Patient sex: M
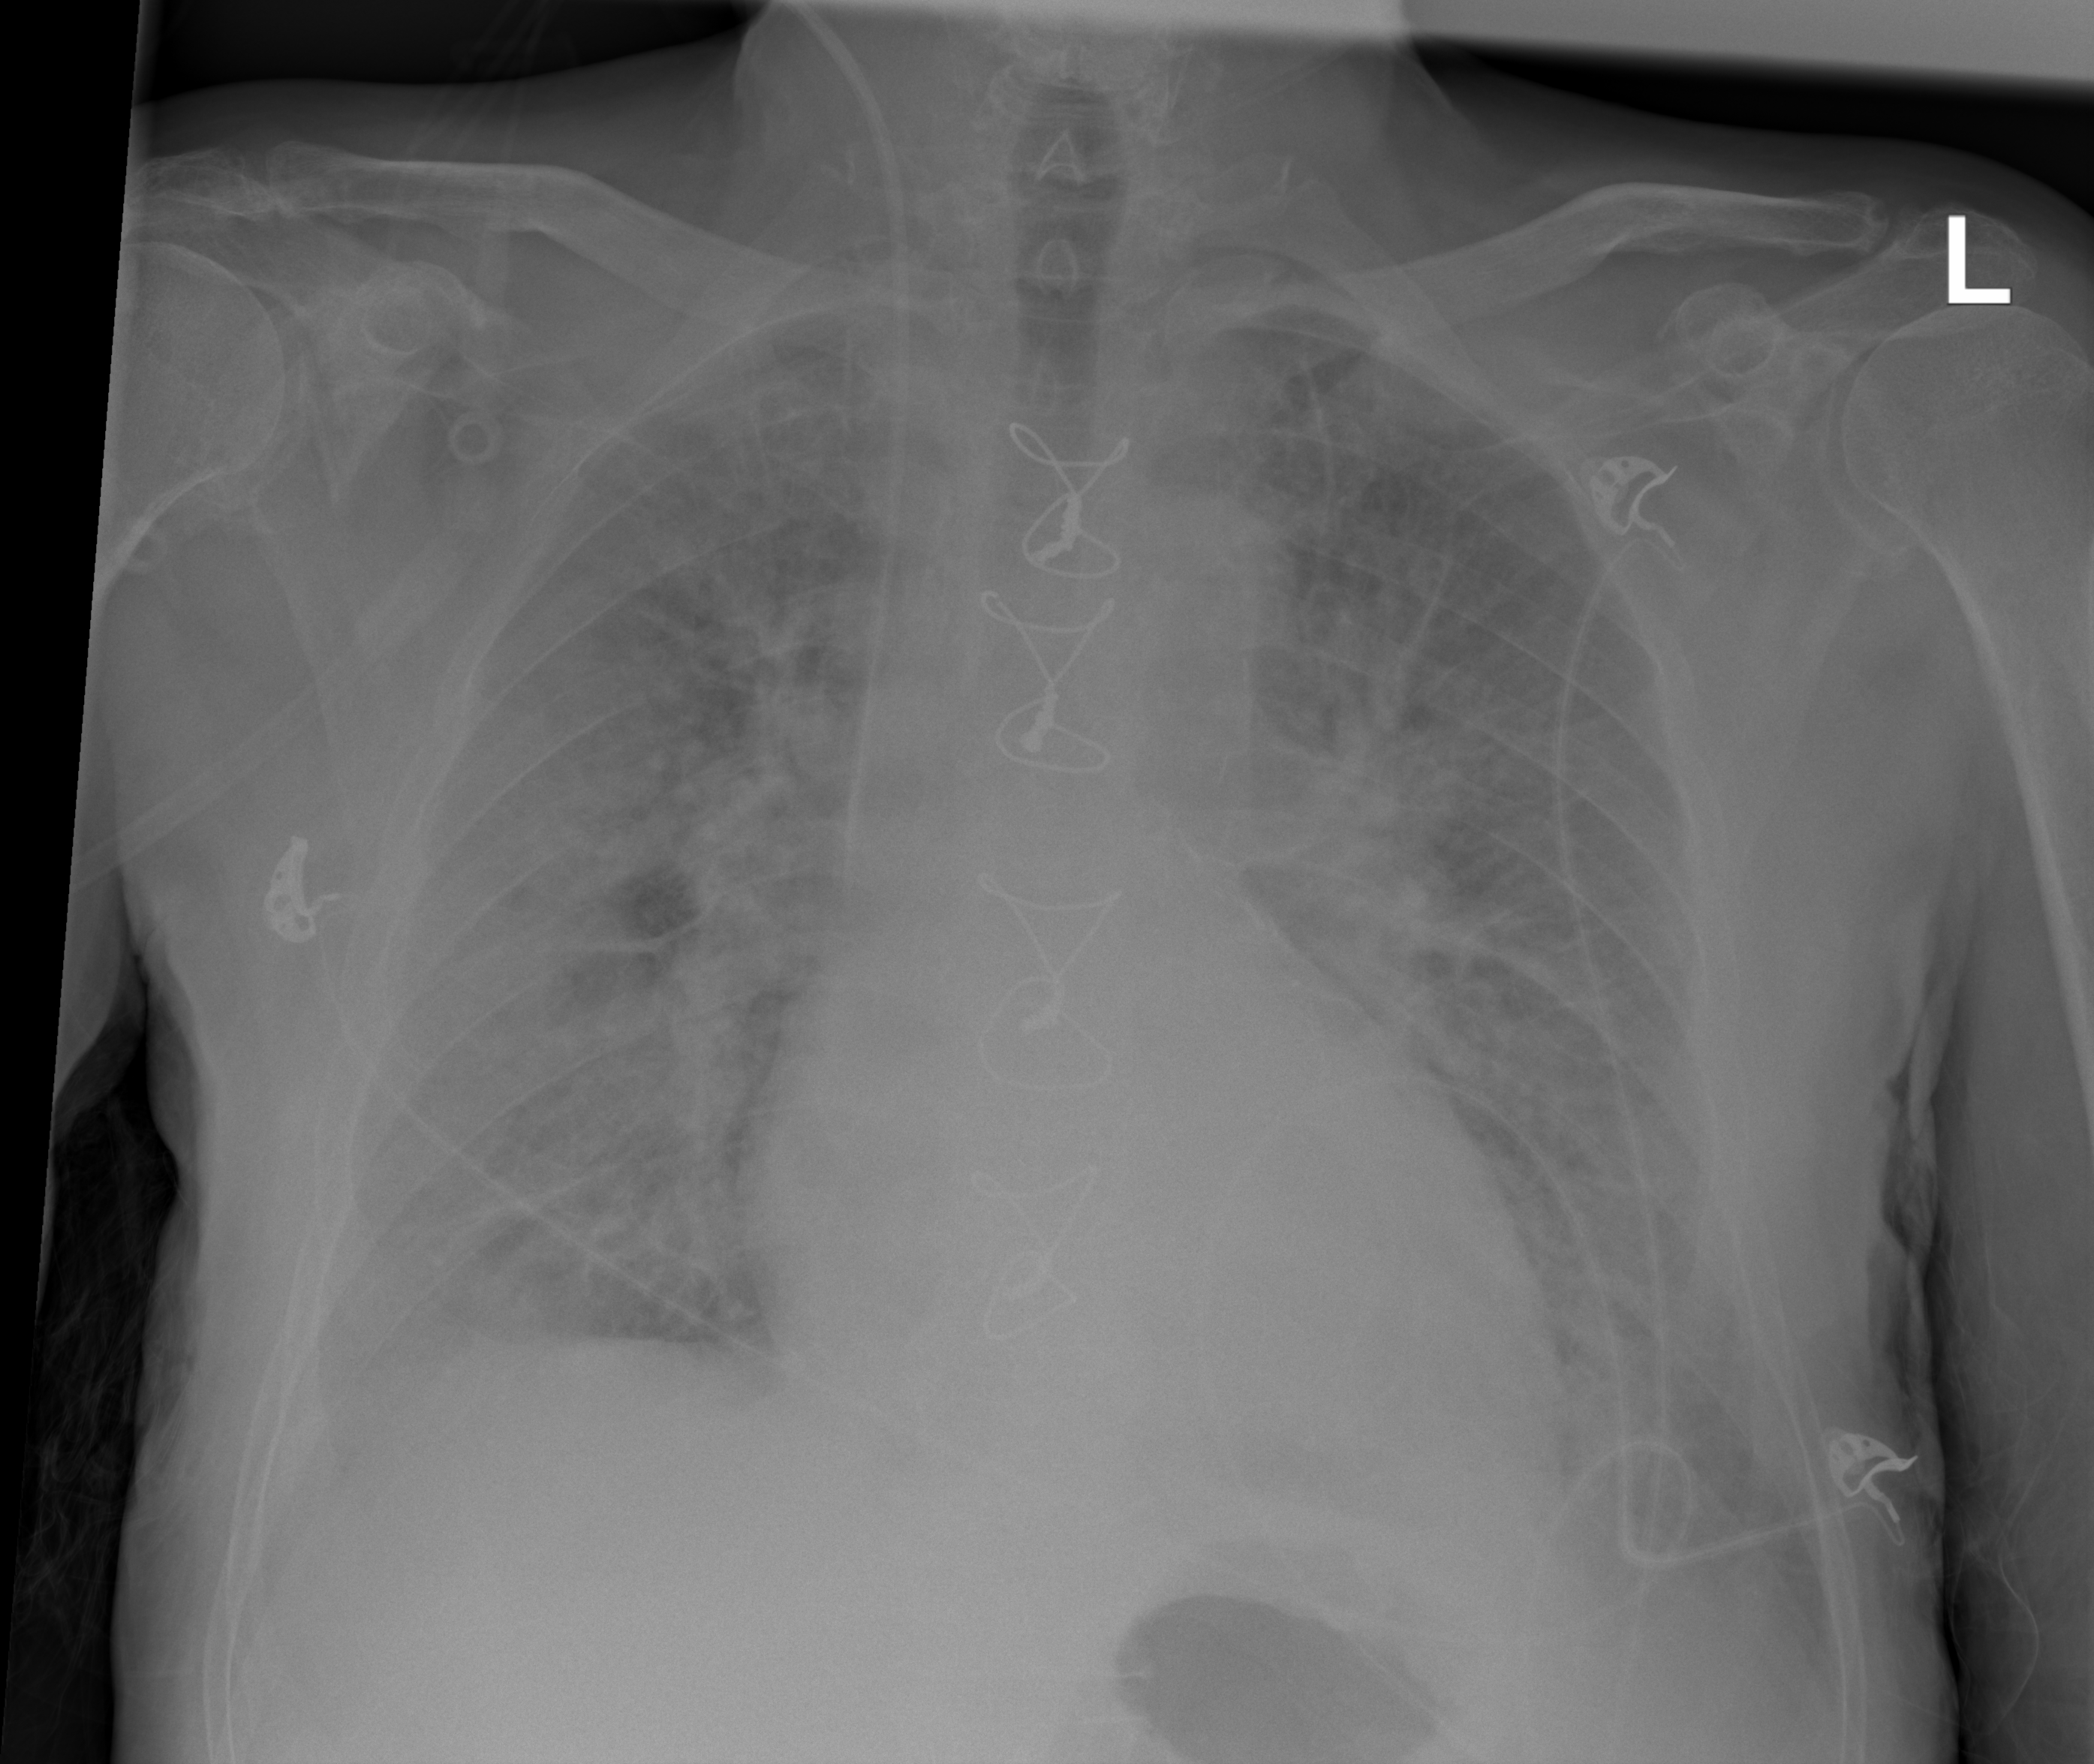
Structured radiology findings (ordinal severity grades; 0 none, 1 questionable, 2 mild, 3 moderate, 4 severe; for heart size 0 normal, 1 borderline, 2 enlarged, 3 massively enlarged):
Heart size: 1
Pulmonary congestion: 2
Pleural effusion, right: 2
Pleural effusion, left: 2
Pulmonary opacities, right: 2
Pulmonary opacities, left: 2
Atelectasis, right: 3
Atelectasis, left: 3